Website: bh-photo
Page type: customer-info-address
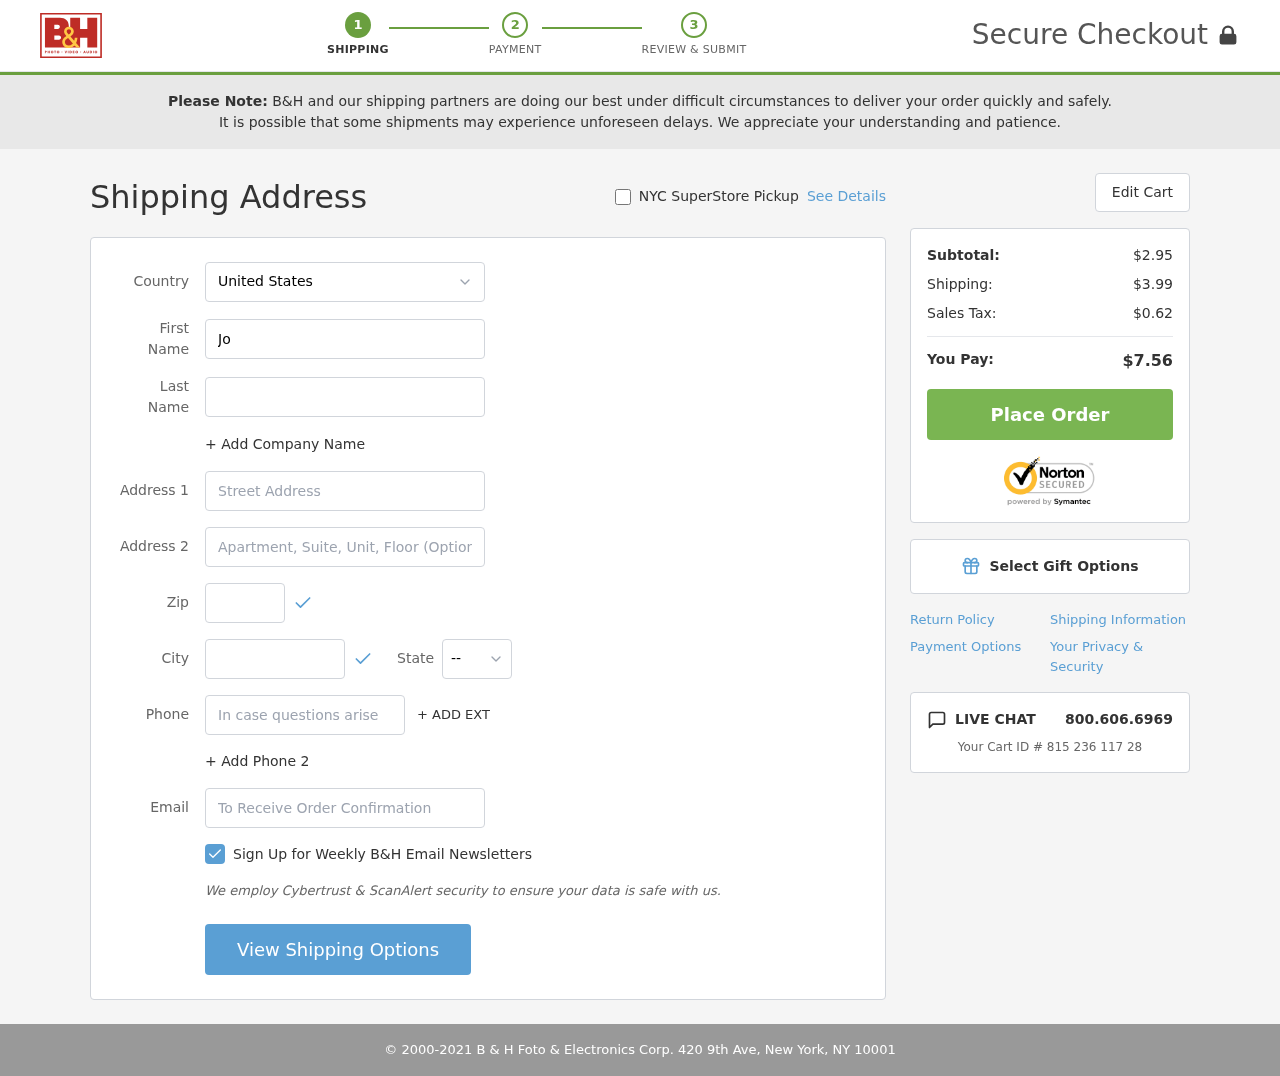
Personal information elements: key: PII_CITY
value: Brittanyfurt
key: PII_COUNTRY
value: United States
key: PII_EMAIL
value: joseph.roberts@yahoo.com
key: PII_FIRSTNAME
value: Joseph
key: PII_LASTNAME
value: Roberts
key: PII_PHONE
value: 3496994215
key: PII_POSTCODE
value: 21511
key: PII_STATE_ABBR
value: VI
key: PII_STREET
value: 67447 Moore Springs Apt. 079
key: PII_STREET2
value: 1866 Edward Plaza Suite 068
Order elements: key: ORDER_SUBTOTAL
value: $2.95
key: ORDER_SHIPPING_COST
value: $3.99
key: ORDER_TAX
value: $0.62
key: ORDER_TOTAL
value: $7.56
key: ORDER_ID
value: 815 236 117 28